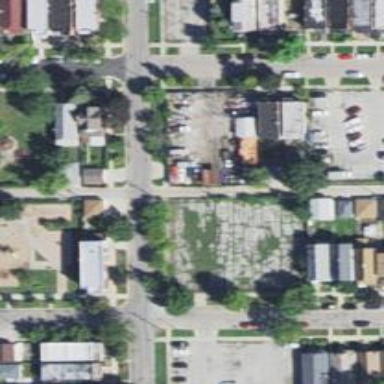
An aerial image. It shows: Alley classified as service road.